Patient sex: F
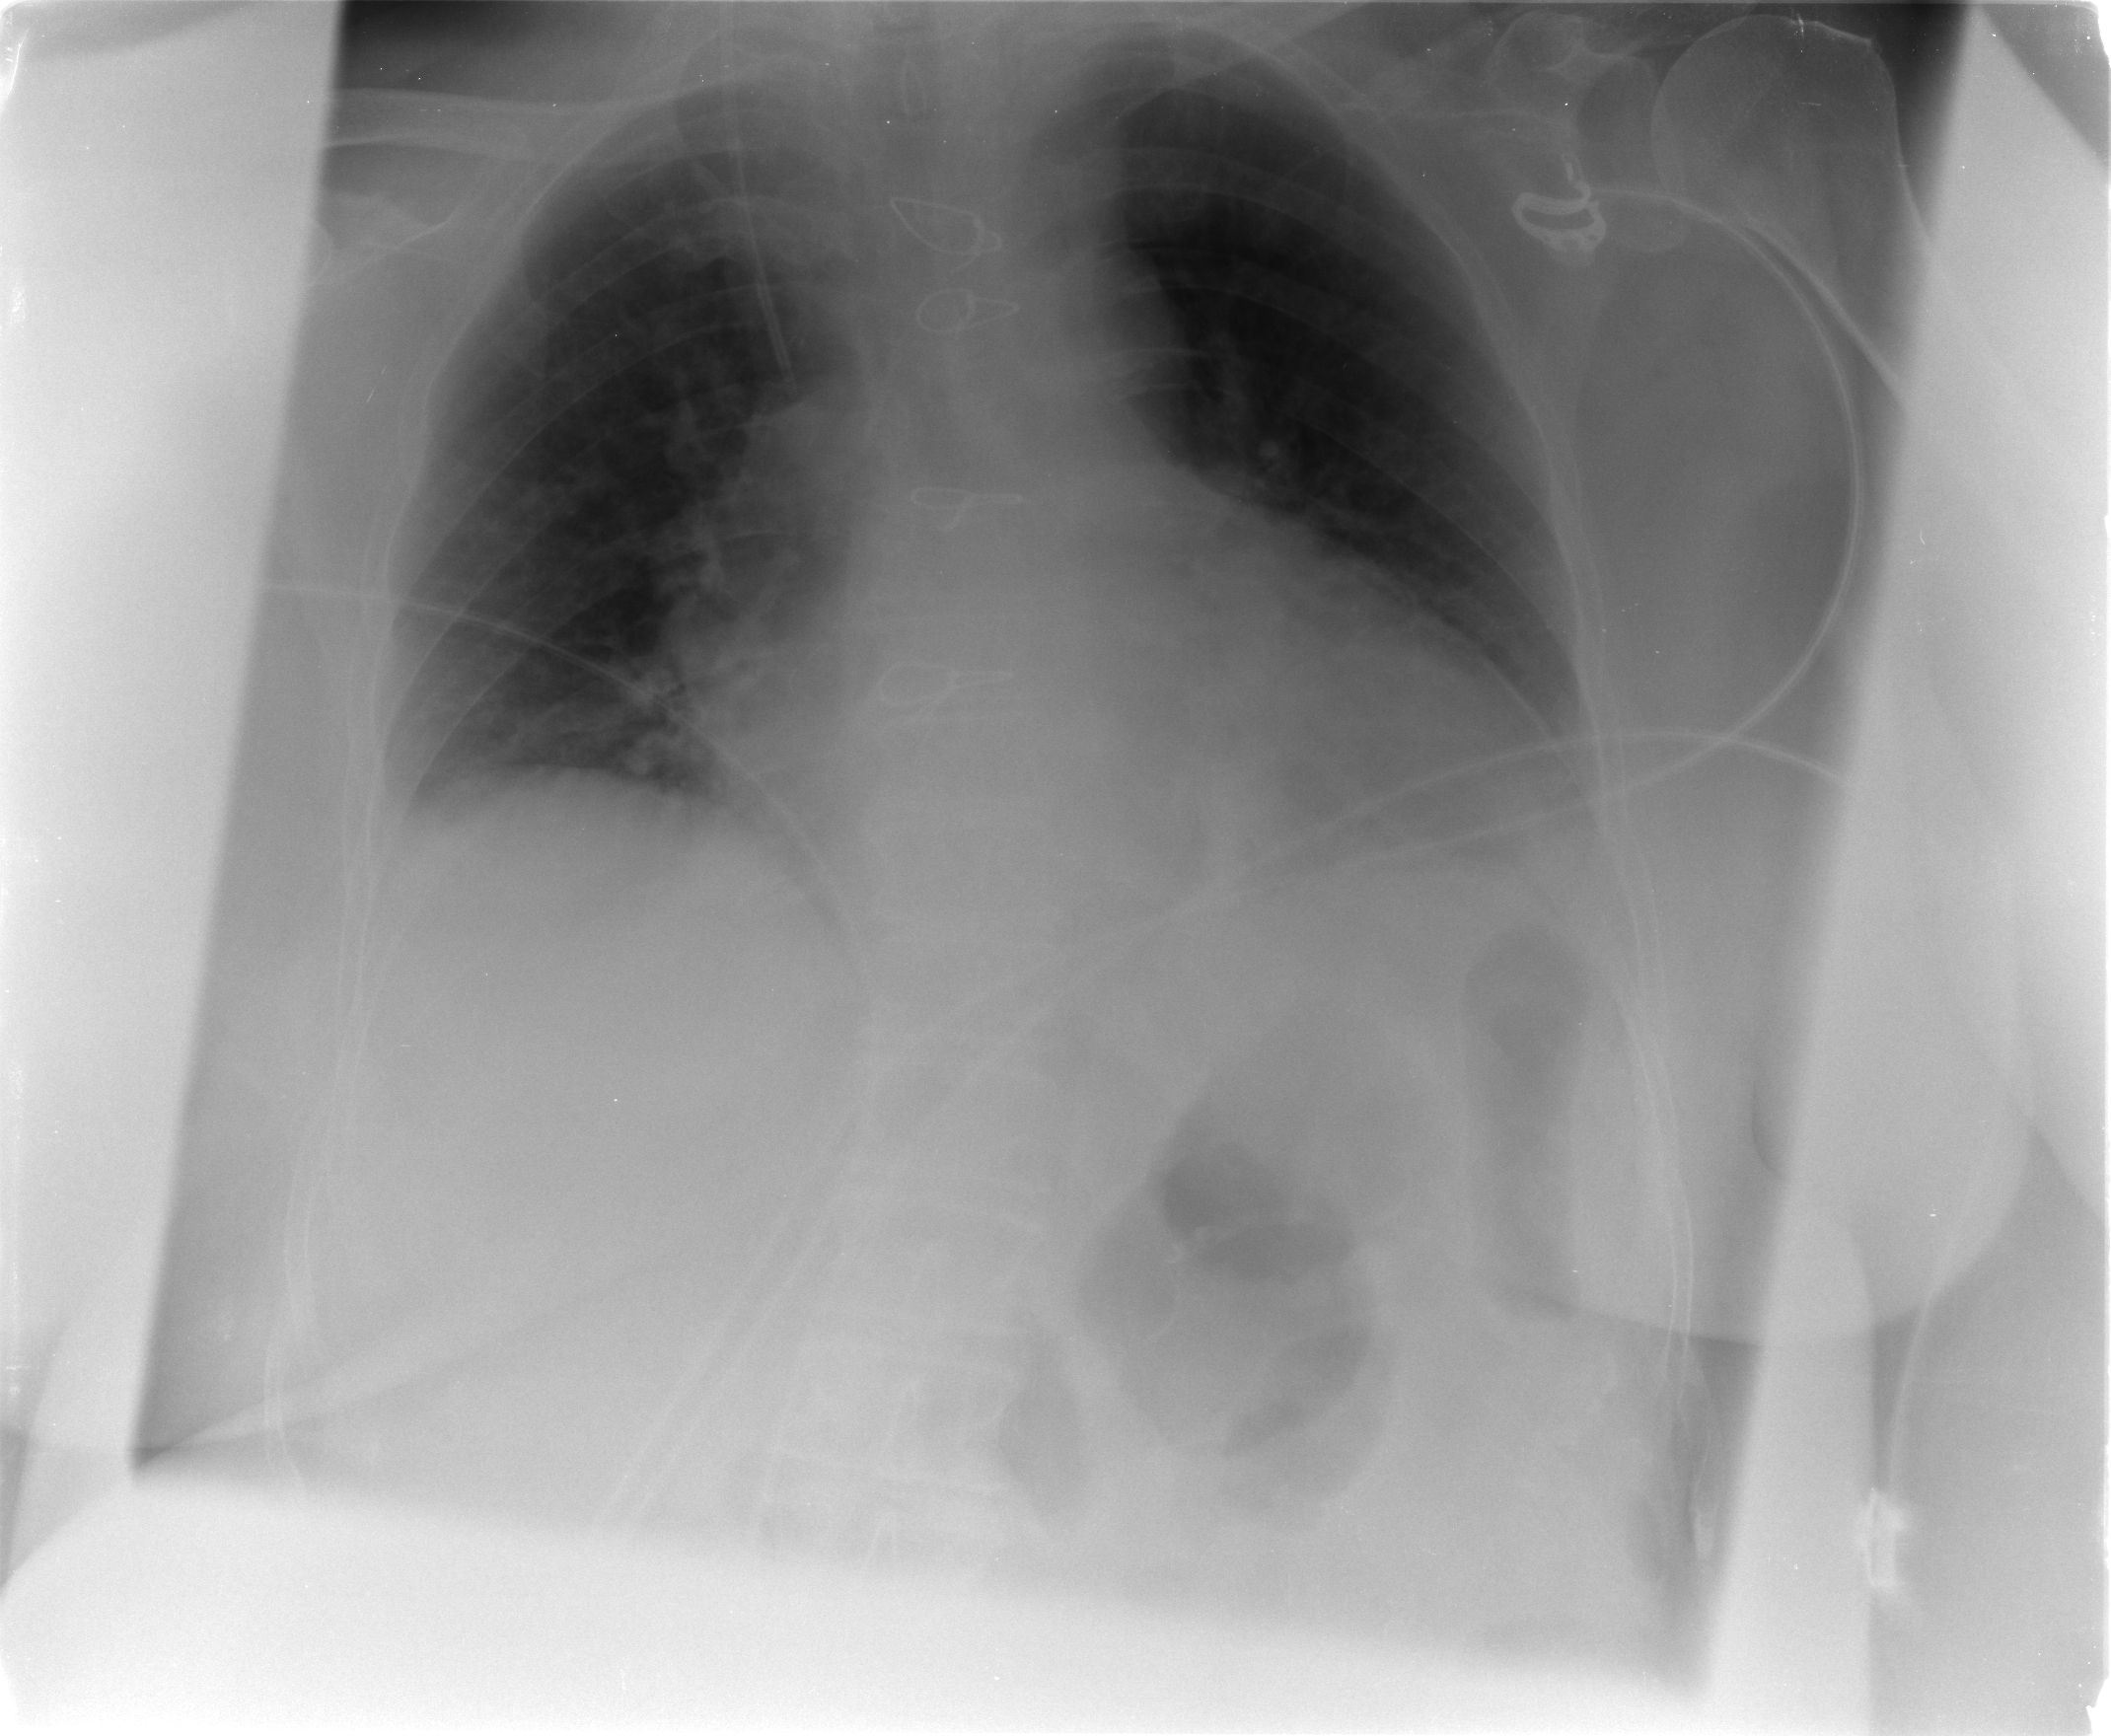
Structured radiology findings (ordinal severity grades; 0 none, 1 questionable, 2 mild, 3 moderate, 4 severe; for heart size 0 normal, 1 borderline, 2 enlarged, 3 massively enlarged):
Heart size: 2
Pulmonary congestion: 0
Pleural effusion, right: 0
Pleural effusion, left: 0
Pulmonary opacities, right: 0
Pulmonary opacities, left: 0
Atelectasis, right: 1
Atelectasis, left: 0